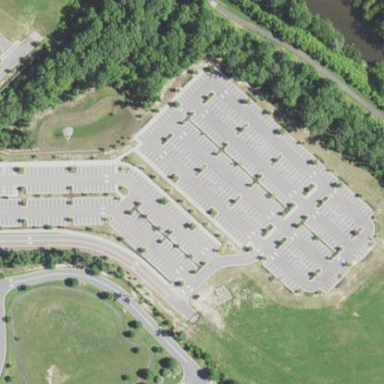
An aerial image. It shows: Parking area with asphalt surface.